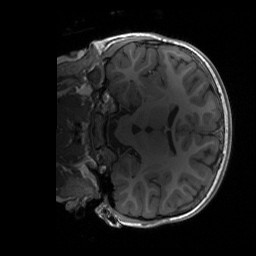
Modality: T1w
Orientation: coronal
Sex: male
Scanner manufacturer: siemens
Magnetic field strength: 3 T
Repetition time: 1.9 s
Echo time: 0.00243 s